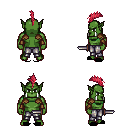
a pixel art fantasy rpg character, male body template, orc, green skin, leather shoulder armor, metal pants, ruby red mohawk hairstyle, cloth bracers, black slippers, dagger, four views (front, back, left, right), 2x2 character sprite sheet, small pixel art, hard edges, no anti-aliasing